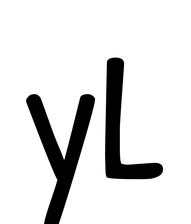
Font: PatrickHand-Regular